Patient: sex F, age 52
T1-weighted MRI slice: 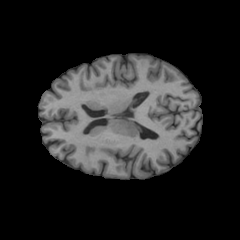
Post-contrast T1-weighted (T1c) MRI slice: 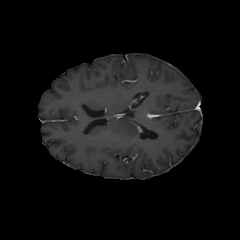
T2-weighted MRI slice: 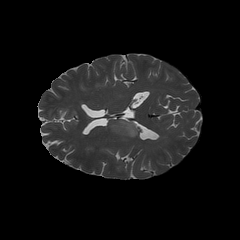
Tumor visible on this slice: yes
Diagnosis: Glioblastoma, IDH-wildtype
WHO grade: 4